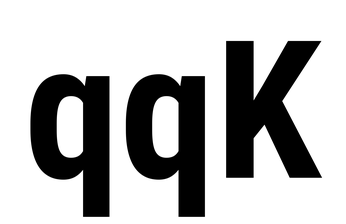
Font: Roboto_Condensed_Bold